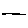
Label: line